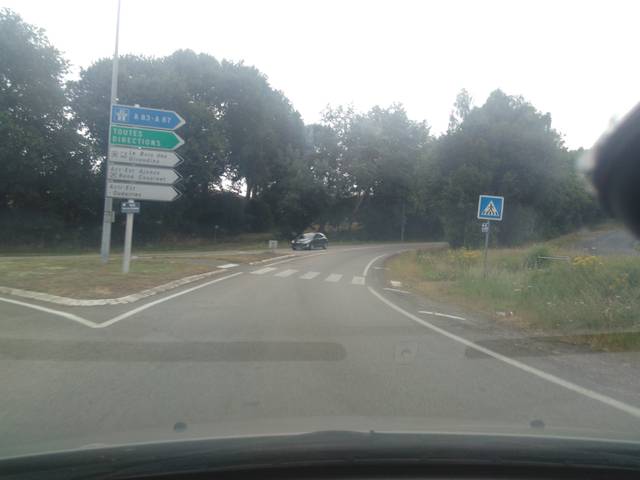
Region: France
Coordinates: 46.67, -1.409